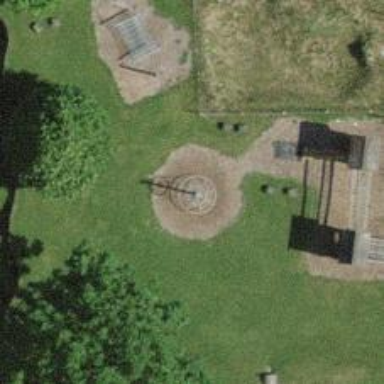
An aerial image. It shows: Playground area for leisure land.